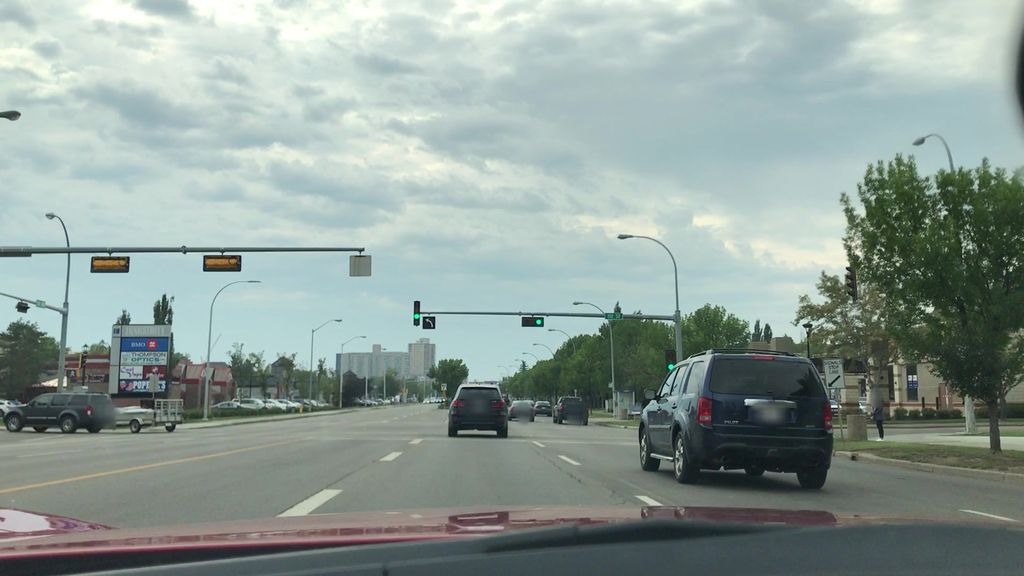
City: edmonton